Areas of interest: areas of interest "Sport and cultural"
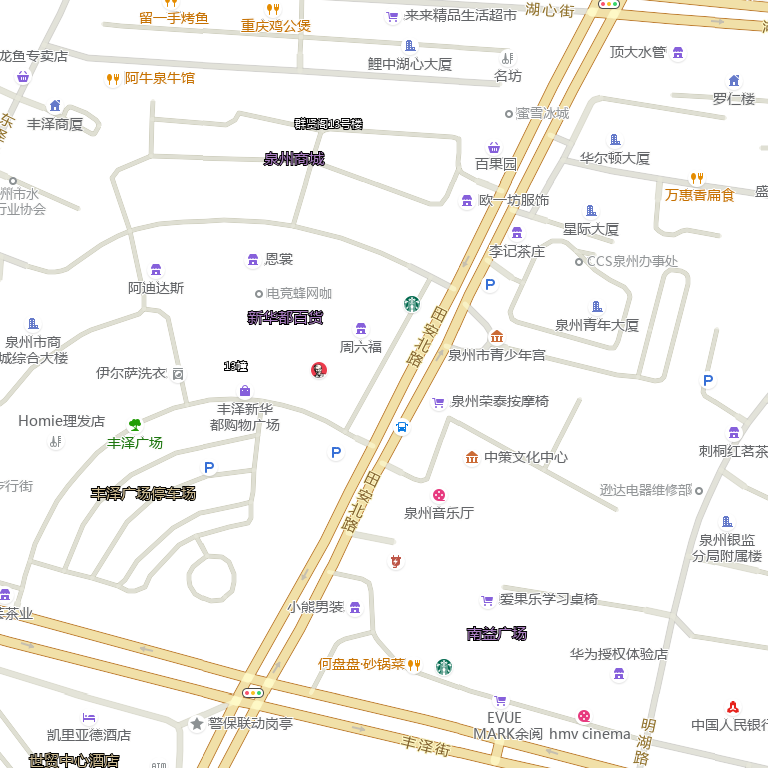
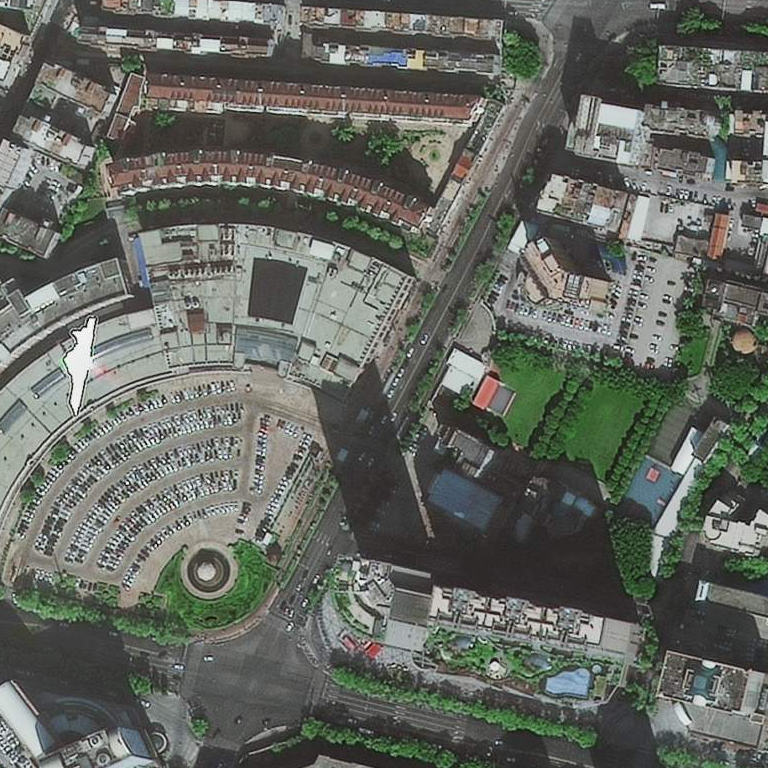